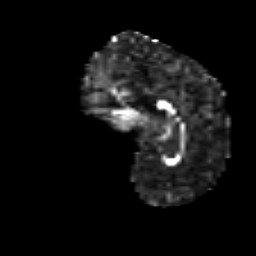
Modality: FA
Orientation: sagittal
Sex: male
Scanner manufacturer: siemens
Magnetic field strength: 3 T
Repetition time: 5 s
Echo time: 0.071 s